Interaction volume radius: 5 \u00c5
Interaction volume height: 10 \u00c5
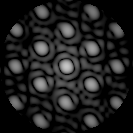
Disorder parameter: 0.08044